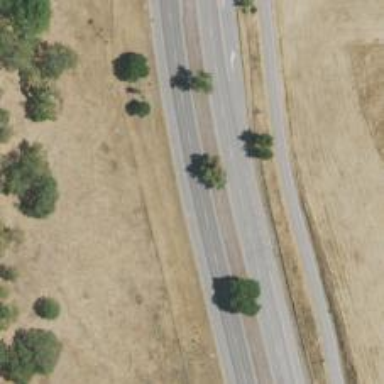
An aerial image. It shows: Expressway with asphalt surface categorized as trunk highway.